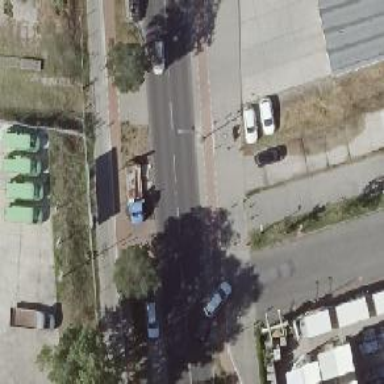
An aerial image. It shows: Uncontrolled crossing on footway.